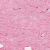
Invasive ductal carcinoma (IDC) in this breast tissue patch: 0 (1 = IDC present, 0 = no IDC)